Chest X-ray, PA view. Patient: 49 years old, sex M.
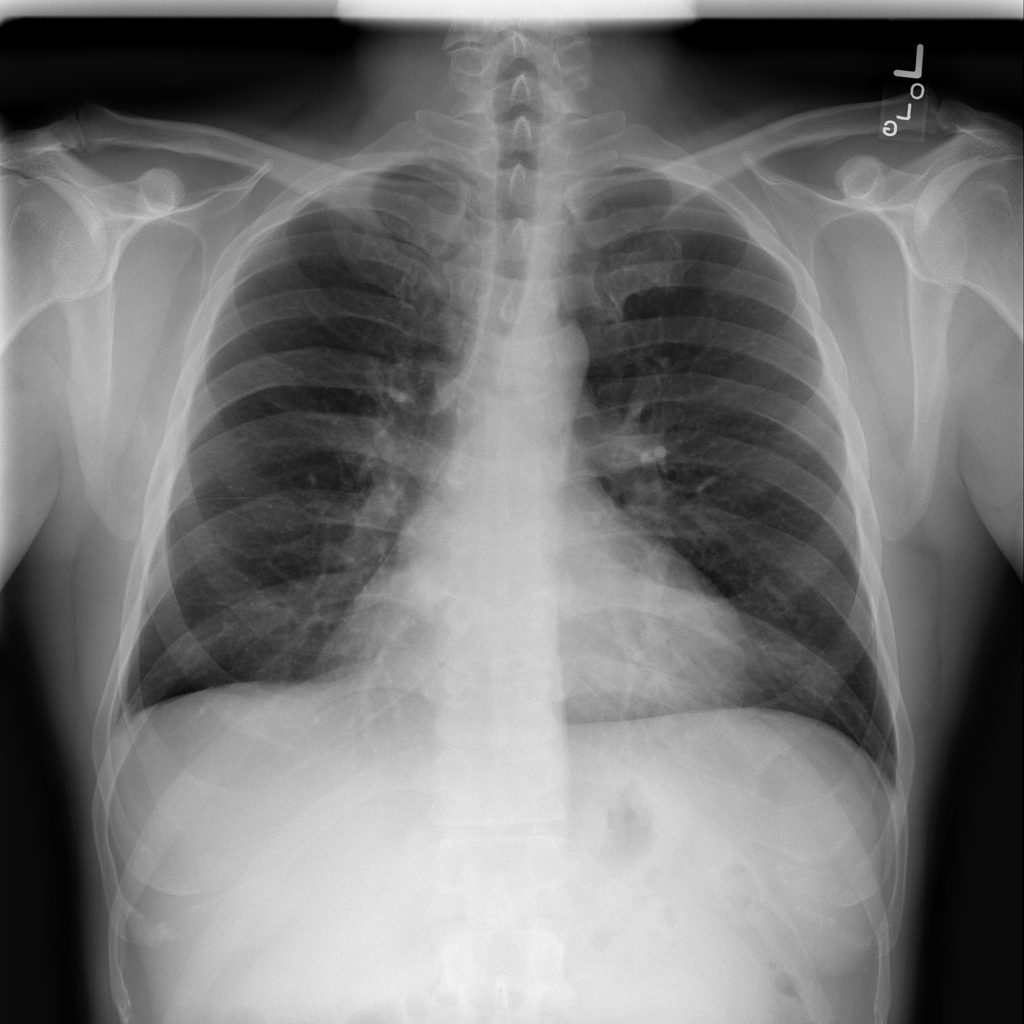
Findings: Hernia, Mass